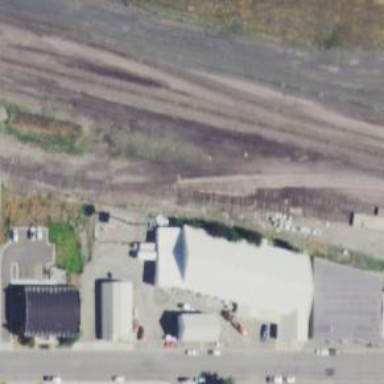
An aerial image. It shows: Railway siding with rails.